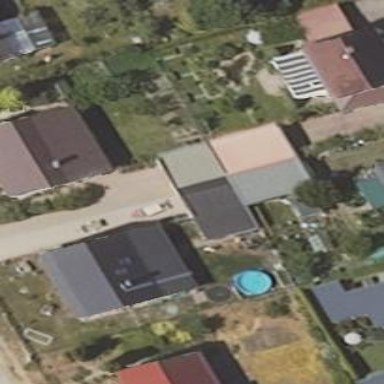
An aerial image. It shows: Group of garages.